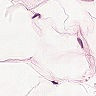
Metastatic tissue present: no